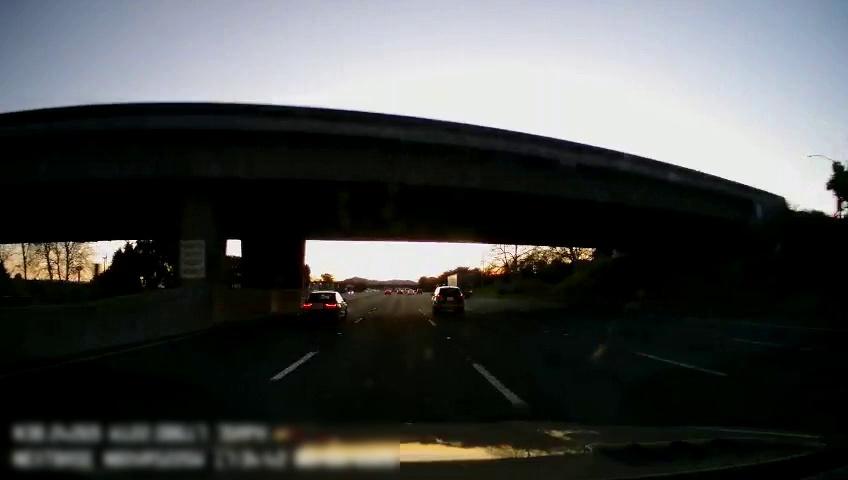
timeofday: Day
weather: Sunny
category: Drivable Space
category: Vehicles | Truck
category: Vehicles | SUV
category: Vehicles | Car
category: Lanes | Current Lane
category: Lanes | Alternate Lane
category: Lanes | Alternate Lane
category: Lanes | Current Lane
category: Lanes | Alternate Lane
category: Lanes | Alternate Lane